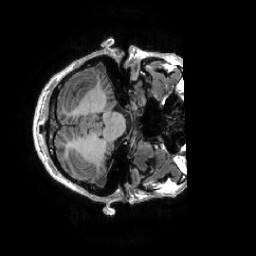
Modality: T1w
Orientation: axial
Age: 31
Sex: male
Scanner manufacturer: ge
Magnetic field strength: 3 T
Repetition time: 0.0073 s
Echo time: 0.003 s